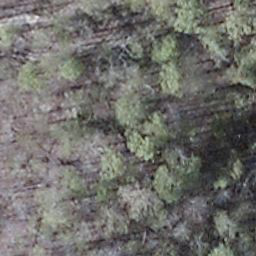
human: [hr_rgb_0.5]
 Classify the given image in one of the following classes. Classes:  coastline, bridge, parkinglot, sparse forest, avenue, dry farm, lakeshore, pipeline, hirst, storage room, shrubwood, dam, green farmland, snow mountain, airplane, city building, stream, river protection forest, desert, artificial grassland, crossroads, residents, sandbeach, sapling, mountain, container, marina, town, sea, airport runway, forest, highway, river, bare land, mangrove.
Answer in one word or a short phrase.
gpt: shrubwood